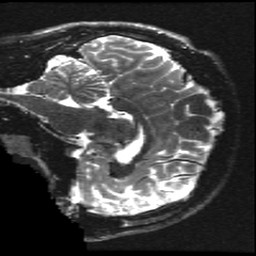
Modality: T2w
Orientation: sagittal
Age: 19
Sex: male
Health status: ill
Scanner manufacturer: ge
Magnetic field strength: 3 T
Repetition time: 7.5 s
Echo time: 0.1015 s